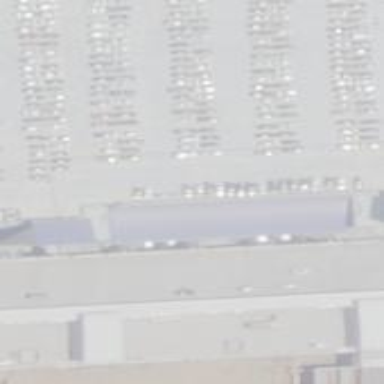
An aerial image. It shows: Car rental service.